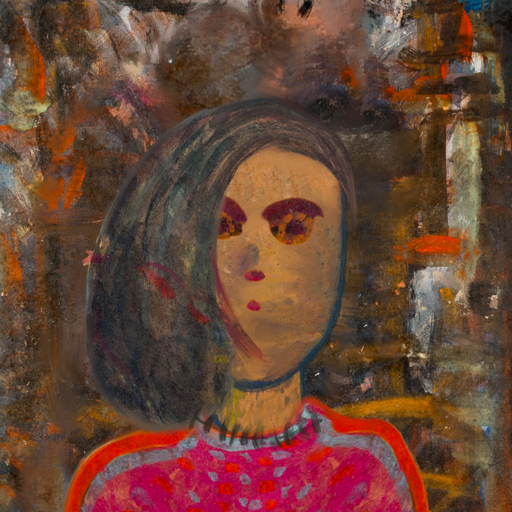
Background: GypsyQueen, Head And Neck Front: In_The_Sun, Face Front: Doll, Bust: Sisters, Hair Front: Gypsy_Mother, Head Accessory: Blank, Second Necklace: Blank, Necklace: In_The_Sun, Baby: Blank